Question: I recently started creating a ASP.net Web API
For some reason I keep receiving this error when viewing the auto generated help documentation:

This is for a POST method
Samples show up fine for application/json and application/xml
I'm not quite sure but the application/-x-www-form-urlencoded keeps showing up
I've googled the error quite a bit but can't quite find what might be causing this
I truly appreciate any help that can be provided, also please let me know if you have any questions.
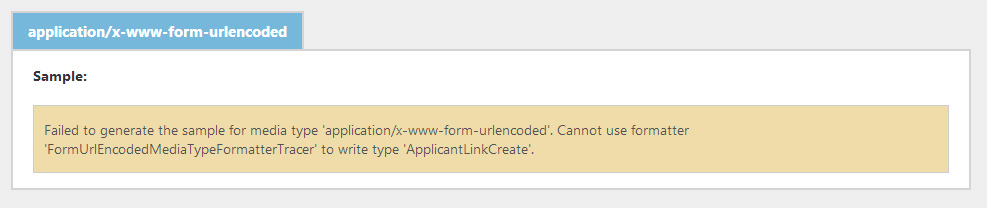
Answer: This is an expected behavior. HelpPage sample generation uses the actual formatters present on the HttpConfiguration to 'write' the sample objects. FormUrlEncodedMediaTypeFormatter cannot 'write' any type, hence HelpPage cannot generate samples for it.
As a workaround you could explicitly supply a sample for a particular type (as shown in the Areas\HelpPage\App_Start\HelpPageConfig.cs's commented code).
'''
config.SetSampleForType("[0]=foo&[1]=bar", new MediaTypeHeaderValue("application/x-www-form-urlencoded"), typeof(IEnumerable<string>));
'''